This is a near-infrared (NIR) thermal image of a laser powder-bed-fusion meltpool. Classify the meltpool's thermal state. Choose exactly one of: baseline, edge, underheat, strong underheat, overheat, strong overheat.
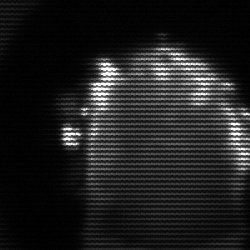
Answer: baseline